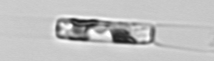
Label: Guinardia_delicatula